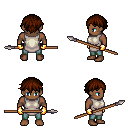
a pixel art fantasy rpg character, male body template, human, dark skin, white tunic, teal pants, brown short bangs hairstyle, gold gloves, spear, four views (front, back, left, right), 2x2 character sprite sheet, small pixel art, hard edges, no anti-aliasing